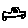
Label: car